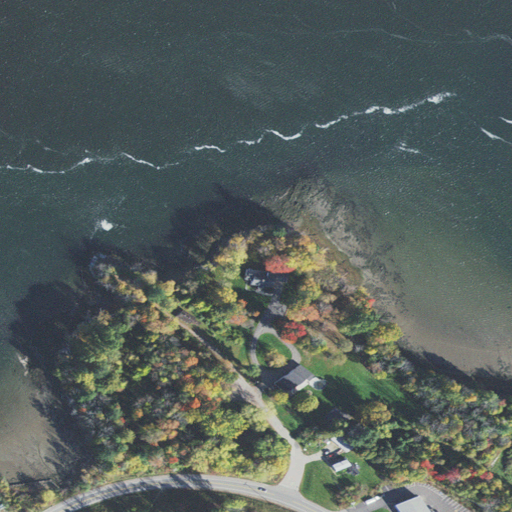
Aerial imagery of cape in New Hampshire named Bloody Point containing open water, open development, low intensity development, mixed forest, medium intensity development, herbaceous wetlands, high intensity development, and grassland